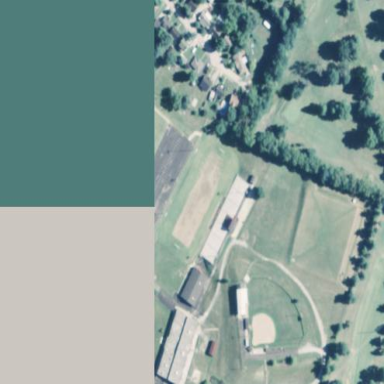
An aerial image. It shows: School.